Question: please check the image below
I would like to know if this kind of control is possible in windows application(Winforms). I tried grid-control but couldn't achieve this.
Basically is populated from database.
Detail Column is not populated from DB,it's column to receive inputs(from text-box & text area)
column is must contain multiple line regarding to it's adjacent column(ie. Col Name). as shown in figure above.
Here in the Detail column four sub row are present.but i would like to increase the sub row as per user input say if 6 inputs are to be inputted,2 additional sub row should be generated dynamically.
Basically in a grid view, new row input can be added dynamically. i want something similar like that but in a different context as explained above.
Please let me know if this kinda of control is possible?? if so please help me out.
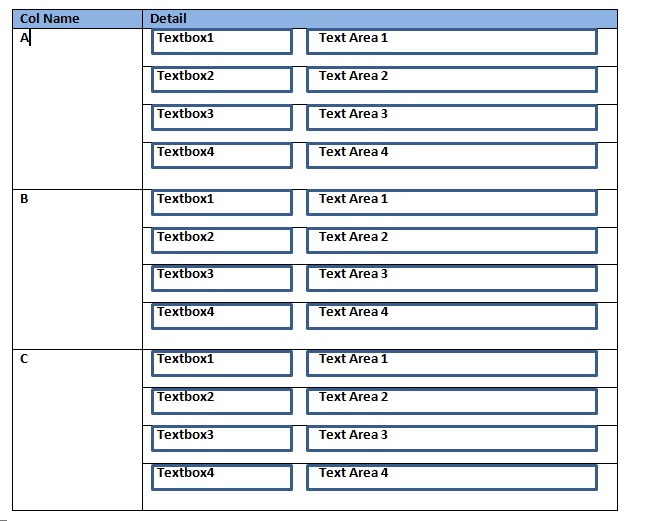
Answer: It's called a 'DataRepeater' control, which is not part of the normal visual studio controls. It's in the PowerPack.
See: <URL>
To Download: <URL>